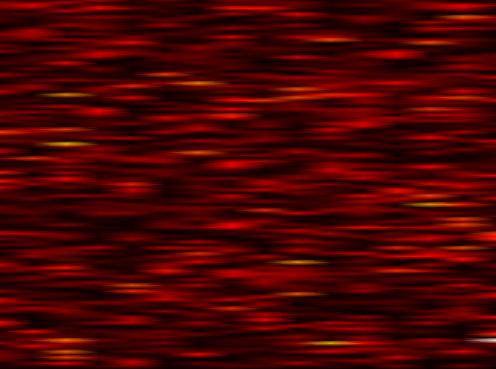
Label: WOLA